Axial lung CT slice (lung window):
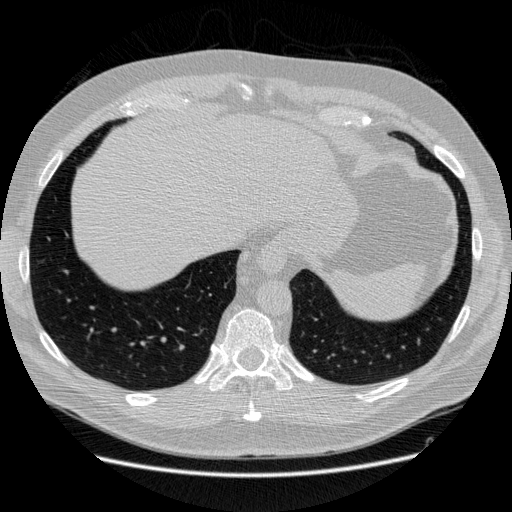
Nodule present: no